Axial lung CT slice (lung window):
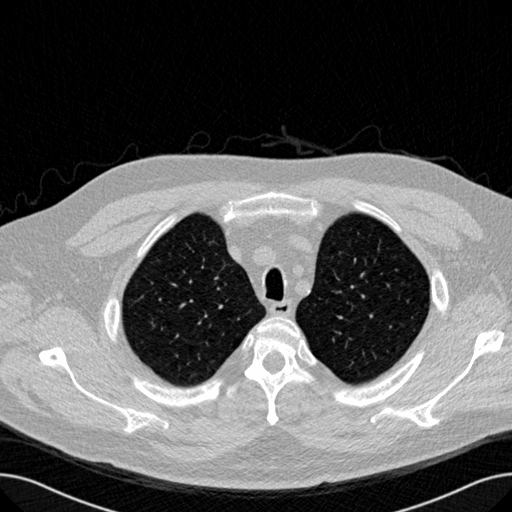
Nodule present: no